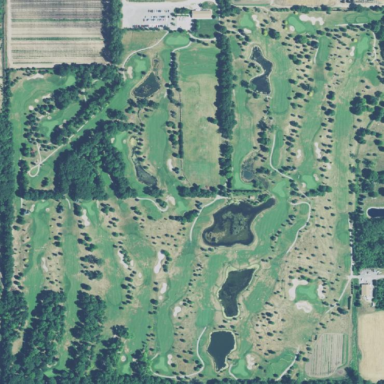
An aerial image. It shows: Golf course.